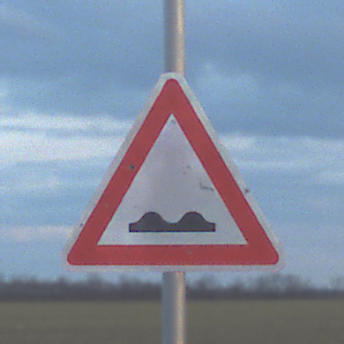
Verkehrszeichen: UnebeneFahrbahn
Umgebung: Outdoor, Nature
Tageszeit: SunriseSunset
Wetter: PartlyCloudy
Licht: Natural
Jahreszeit: NotSpecified
Kontrast: LowContrast